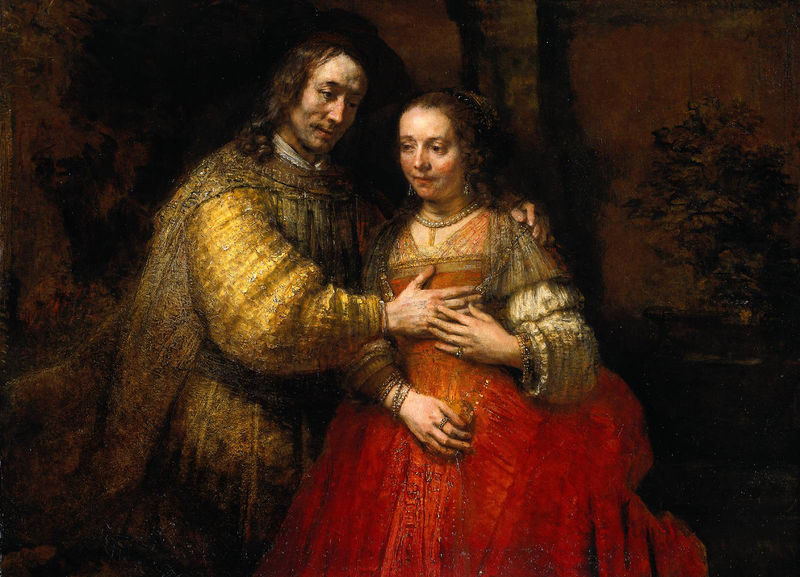
Titel: Isaak und Rebekka
Künstler: Rembrandt
Standort: Amsterdam
Institution: Rijksmuseum
Schlagwörter: baum, dunkel, gemälde, hand, mann, rubens, schatten, umhang, weiß, gelb, mädchen, blume, blumen, braun, brust, busen, finger, frau, haar, hell, hintergrund, hut, kleid, licht, ohrring, raum, schmuck, schwarz, ölbild, blick, gürtel, haus, rot, beige, malerei, rock, bart, wand, arm, arme, augen, barock, halten, kleidung, rembrandt, spitze, ärmel, bildnis, hände, portrait, porträt, öl, strauch, busch, figur, gewand, gold, haare, reich, adel, ohrringe, paar, personen, pflanze, locken, perle, perlen, schulter, schultern, garten, lächeln, topf, liebe, umarmung, düster, kette, mauer, figuren, ölgemälde, tapete, bauch, schwanger, perlenkette, ring, umarmen, doppelporträt, ringe, übergriff, bürger, liebespaar, ehepaar, armband, armbänder, armreif, armreifen, selbstportrait, halbprofil, rasiert, wohlhabend, herz, edelmann, berühren, ohrschmuck, hofdame, zärtlich, prächtig, juden, ehering, die judenbraut, portrati, bonsai, saskia, hendrikje, 1630, gusen, brauzn, isabel, kragenj